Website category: game
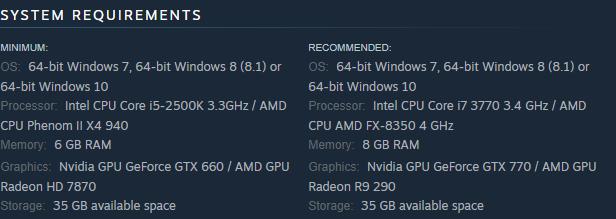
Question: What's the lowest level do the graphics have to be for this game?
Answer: Nvidia GPU GeForce GTX 660 / AMD GPU Radeon HD 7870

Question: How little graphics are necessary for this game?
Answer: Nvidia GPU GeForce GTX 660 / AMD GPU Radeon HD 7870

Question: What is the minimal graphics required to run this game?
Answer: Nvidia GPU GeForce GTX 660 / AMD GPU Radeon HD 7870

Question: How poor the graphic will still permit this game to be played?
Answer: Nvidia GPU GeForce GTX 660 / AMD GPU Radeon HD 7870

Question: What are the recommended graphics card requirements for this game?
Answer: Nvidia GPU GeForce GTX 770 / AMD GPU Radeon R9 290

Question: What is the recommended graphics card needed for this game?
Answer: Nvidia GPU GeForce GTX 770 / AMD GPU Radeon R9 290

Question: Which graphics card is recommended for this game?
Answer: Nvidia GPU GeForce GTX 770 / AMD GPU Radeon R9 290

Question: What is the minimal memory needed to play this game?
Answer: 6 GB RAM

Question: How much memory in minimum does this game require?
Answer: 6 GB RAM

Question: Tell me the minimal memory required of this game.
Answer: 6 GB RAM

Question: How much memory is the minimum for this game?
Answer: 6 GB RAM

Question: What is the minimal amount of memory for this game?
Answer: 6 GB RAM

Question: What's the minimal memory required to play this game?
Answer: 6 GB RAM

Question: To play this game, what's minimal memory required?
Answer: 6 GB RAM

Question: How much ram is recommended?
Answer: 8 GB RAM

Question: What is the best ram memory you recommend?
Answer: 8 GB RAM

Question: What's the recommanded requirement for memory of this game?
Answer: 8 GB RAM

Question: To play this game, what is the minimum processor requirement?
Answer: Intel CPU Core i5-2500K 3.3GHz / AMD CPU Phenom II X4 940

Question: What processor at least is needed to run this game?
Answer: Intel CPU Core i5-2500K 3.3GHz / AMD CPU Phenom II X4 940

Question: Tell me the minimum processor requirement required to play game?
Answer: Intel CPU Core i5-2500K 3.3GHz / AMD CPU Phenom II X4 940

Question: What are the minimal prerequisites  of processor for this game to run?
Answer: Intel CPU Core i5-2500K 3.3GHz / AMD CPU Phenom II X4 940

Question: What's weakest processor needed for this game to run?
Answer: Intel CPU Core i5-2500K 3.3GHz / AMD CPU Phenom II X4 940

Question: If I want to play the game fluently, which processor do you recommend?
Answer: Intel CPU Core i7 3770 3.4 GHz / AMD CPU AMD FX-8350 4 GHz

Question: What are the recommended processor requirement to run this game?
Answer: Intel CPU Core i7 3770 3.4 GHz / AMD CPU AMD FX-8350 4 GHz

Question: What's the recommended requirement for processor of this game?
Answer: Intel CPU Core i7 3770 3.4 GHz / AMD CPU AMD FX-8350 4 GHz

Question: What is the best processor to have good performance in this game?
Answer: Intel CPU Core i7 3770 3.4 GHz / AMD CPU AMD FX-8350 4 GHz

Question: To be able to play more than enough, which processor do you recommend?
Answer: Intel CPU Core i7 3770 3.4 GHz / AMD CPU AMD FX-8350 4 GHz